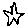
Label: star